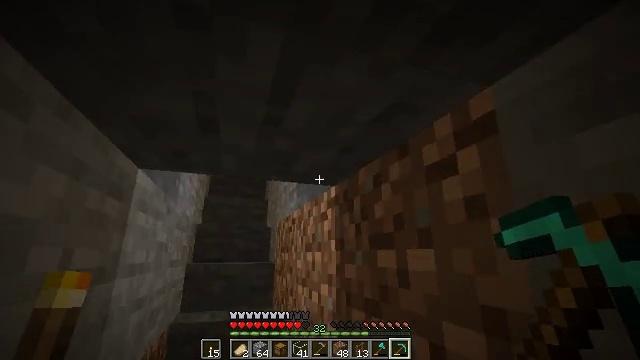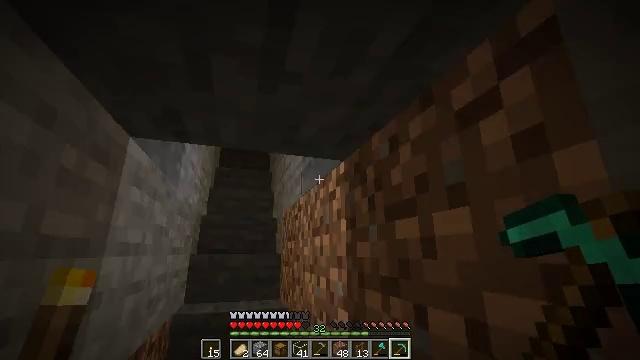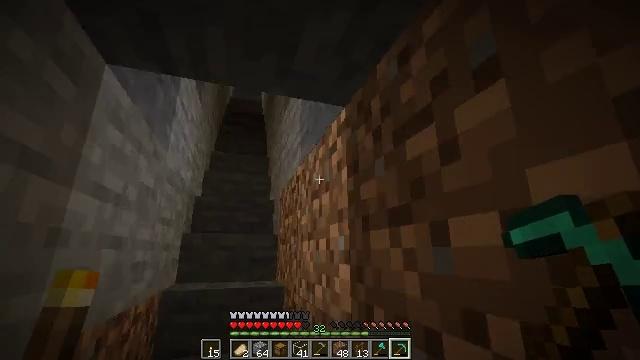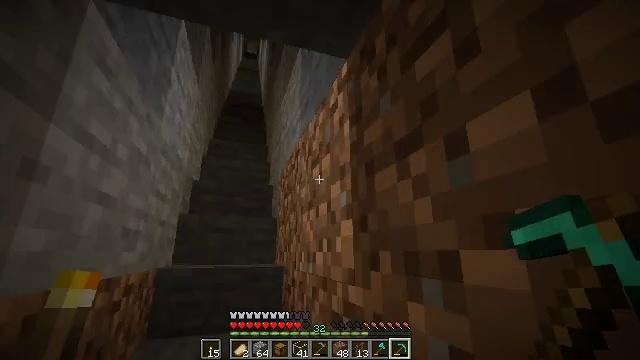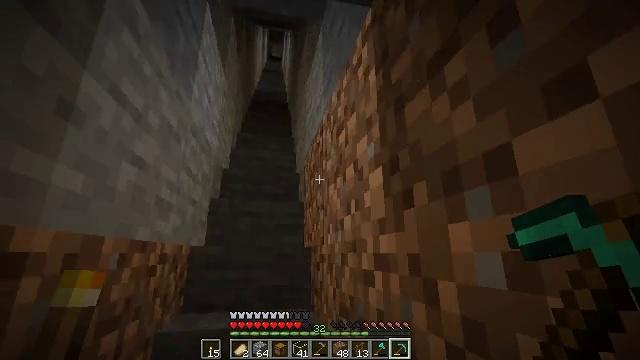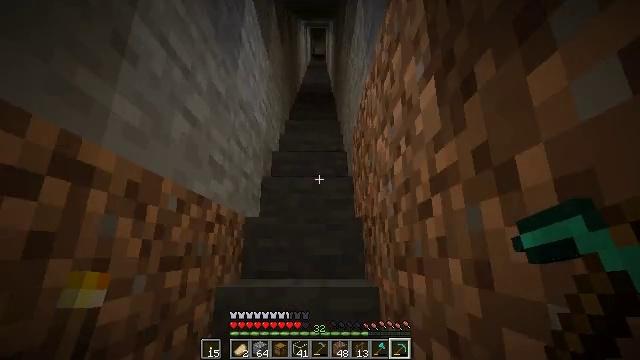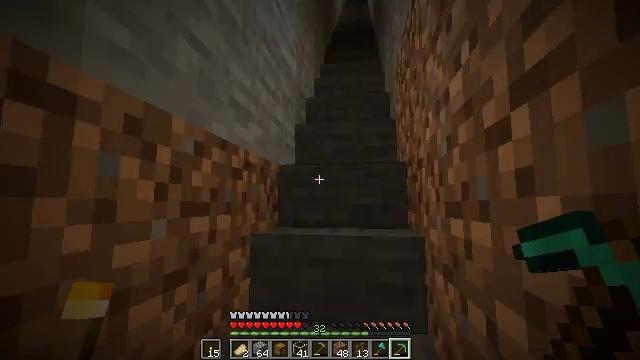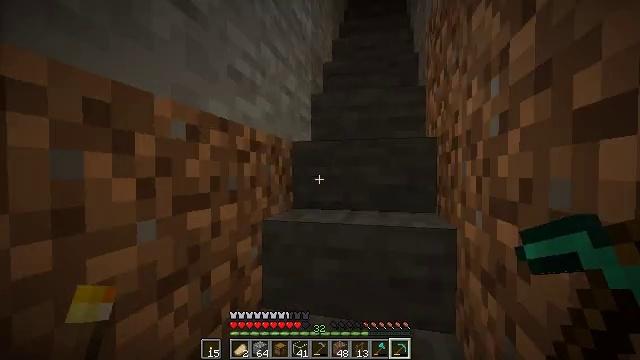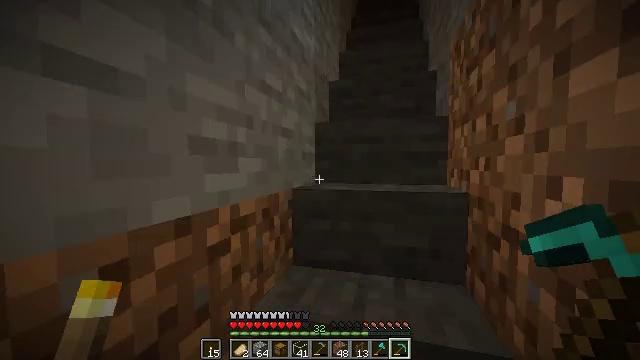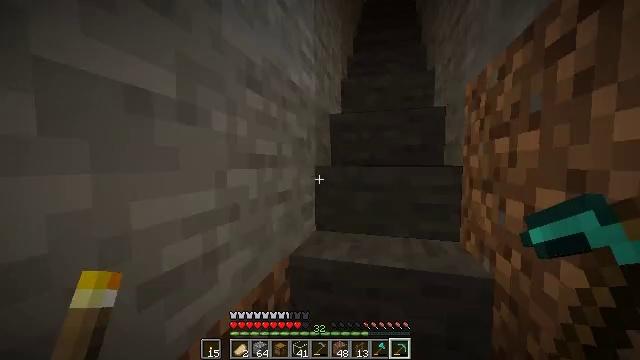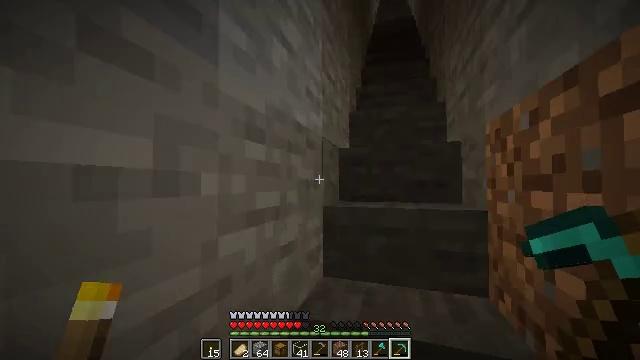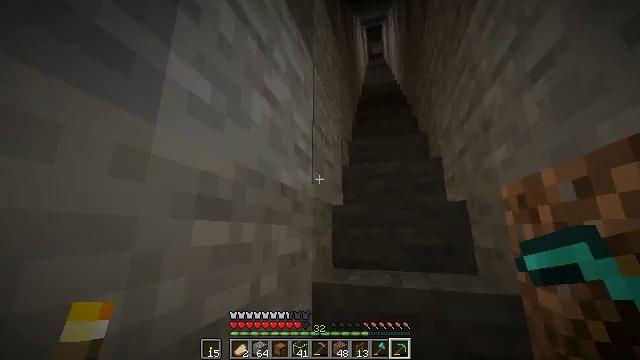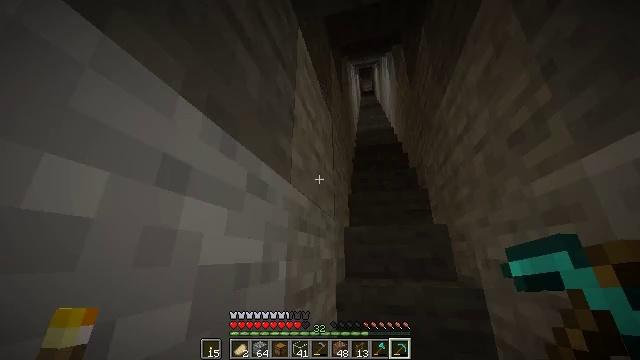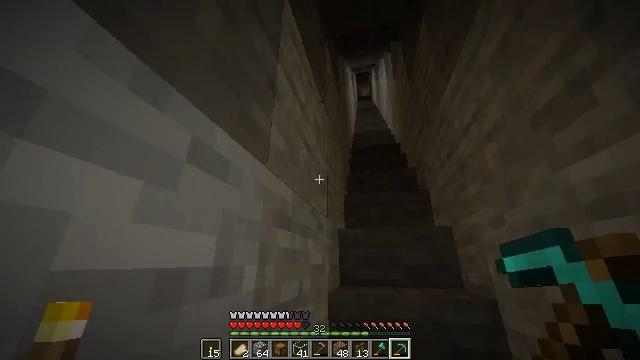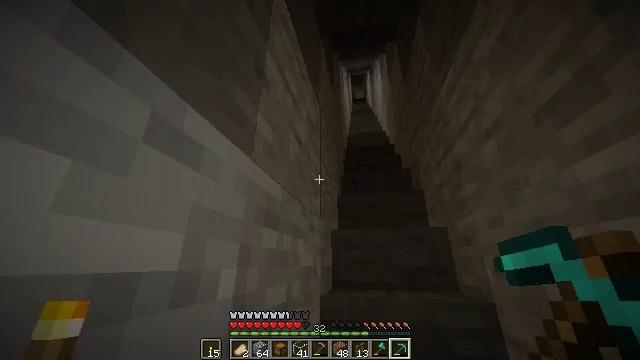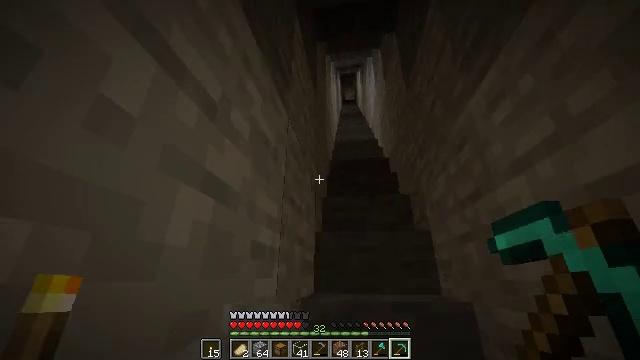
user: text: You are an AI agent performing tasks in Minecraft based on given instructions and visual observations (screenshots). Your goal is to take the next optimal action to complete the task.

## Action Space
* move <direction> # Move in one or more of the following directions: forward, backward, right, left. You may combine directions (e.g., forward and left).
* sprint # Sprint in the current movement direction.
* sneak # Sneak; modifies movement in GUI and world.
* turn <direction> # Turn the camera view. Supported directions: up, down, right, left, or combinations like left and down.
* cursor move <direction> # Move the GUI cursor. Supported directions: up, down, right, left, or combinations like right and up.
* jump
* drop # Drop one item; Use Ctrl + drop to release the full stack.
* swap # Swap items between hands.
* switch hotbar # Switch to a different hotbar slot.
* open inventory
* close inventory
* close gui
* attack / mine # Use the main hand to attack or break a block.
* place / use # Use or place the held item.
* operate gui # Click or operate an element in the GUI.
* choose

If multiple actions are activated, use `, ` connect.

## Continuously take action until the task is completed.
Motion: motion action
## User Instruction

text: craft item air
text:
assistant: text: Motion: move forward, turn left
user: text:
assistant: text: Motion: move forward
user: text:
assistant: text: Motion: move forward
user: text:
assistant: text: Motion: move forward, turn left
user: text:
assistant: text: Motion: move forward, turn left
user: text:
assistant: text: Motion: move forward, turn left and down
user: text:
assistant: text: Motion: move forward, sprint, turn left and down
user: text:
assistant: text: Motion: move forward, sprint, turn left and down
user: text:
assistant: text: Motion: move forward, sprint
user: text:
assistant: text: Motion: move forward, sprint, turn left and up
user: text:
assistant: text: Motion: move forward, sprint, turn right and up
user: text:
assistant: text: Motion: move forward, turn right and up
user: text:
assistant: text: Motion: move forward, turn up
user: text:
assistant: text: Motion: move forward, turn right
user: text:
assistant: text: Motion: move forward, turn right
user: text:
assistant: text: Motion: move forward, turn right
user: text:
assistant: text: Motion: move forward, turn right
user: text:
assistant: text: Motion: move forward, sprint
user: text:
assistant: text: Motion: move forward, sprint
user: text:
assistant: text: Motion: move forward, sprint
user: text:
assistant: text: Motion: move forward, sprint
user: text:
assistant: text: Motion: move forward, sprint
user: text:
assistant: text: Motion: move forward
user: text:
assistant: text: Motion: move forward
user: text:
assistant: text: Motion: move forward
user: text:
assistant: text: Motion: move forward, turn up
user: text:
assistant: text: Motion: move forward
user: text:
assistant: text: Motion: move forward
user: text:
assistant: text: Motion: move forward, turn up
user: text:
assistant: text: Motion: move forward, turn up